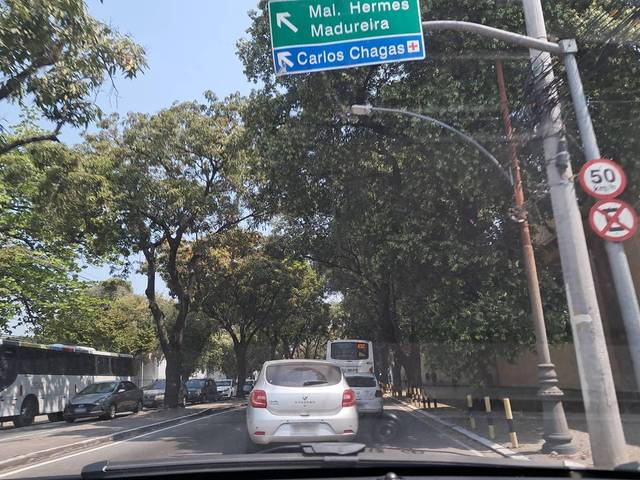
Region: Brazil
Coordinates: -22.857, -43.387